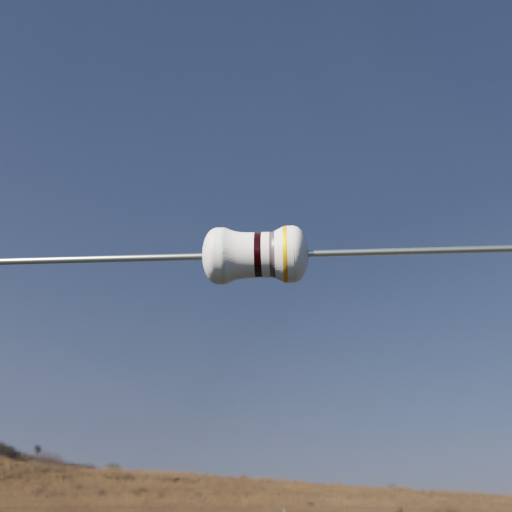
Resistor colour bands (in order): silver, black, gray, gold